Interaction volume radius: 10 \u00c5
Interaction volume height: 10 \u00c5
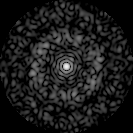
Disorder parameter: 0.8302